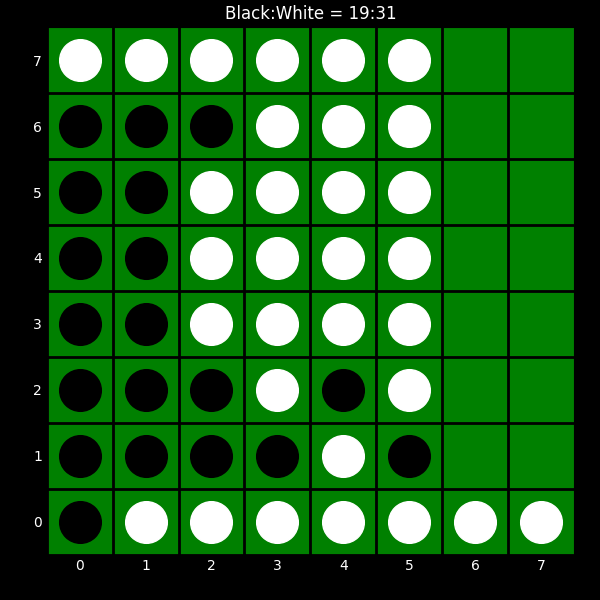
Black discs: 19
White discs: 31